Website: crate-barrel
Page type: cross-sells
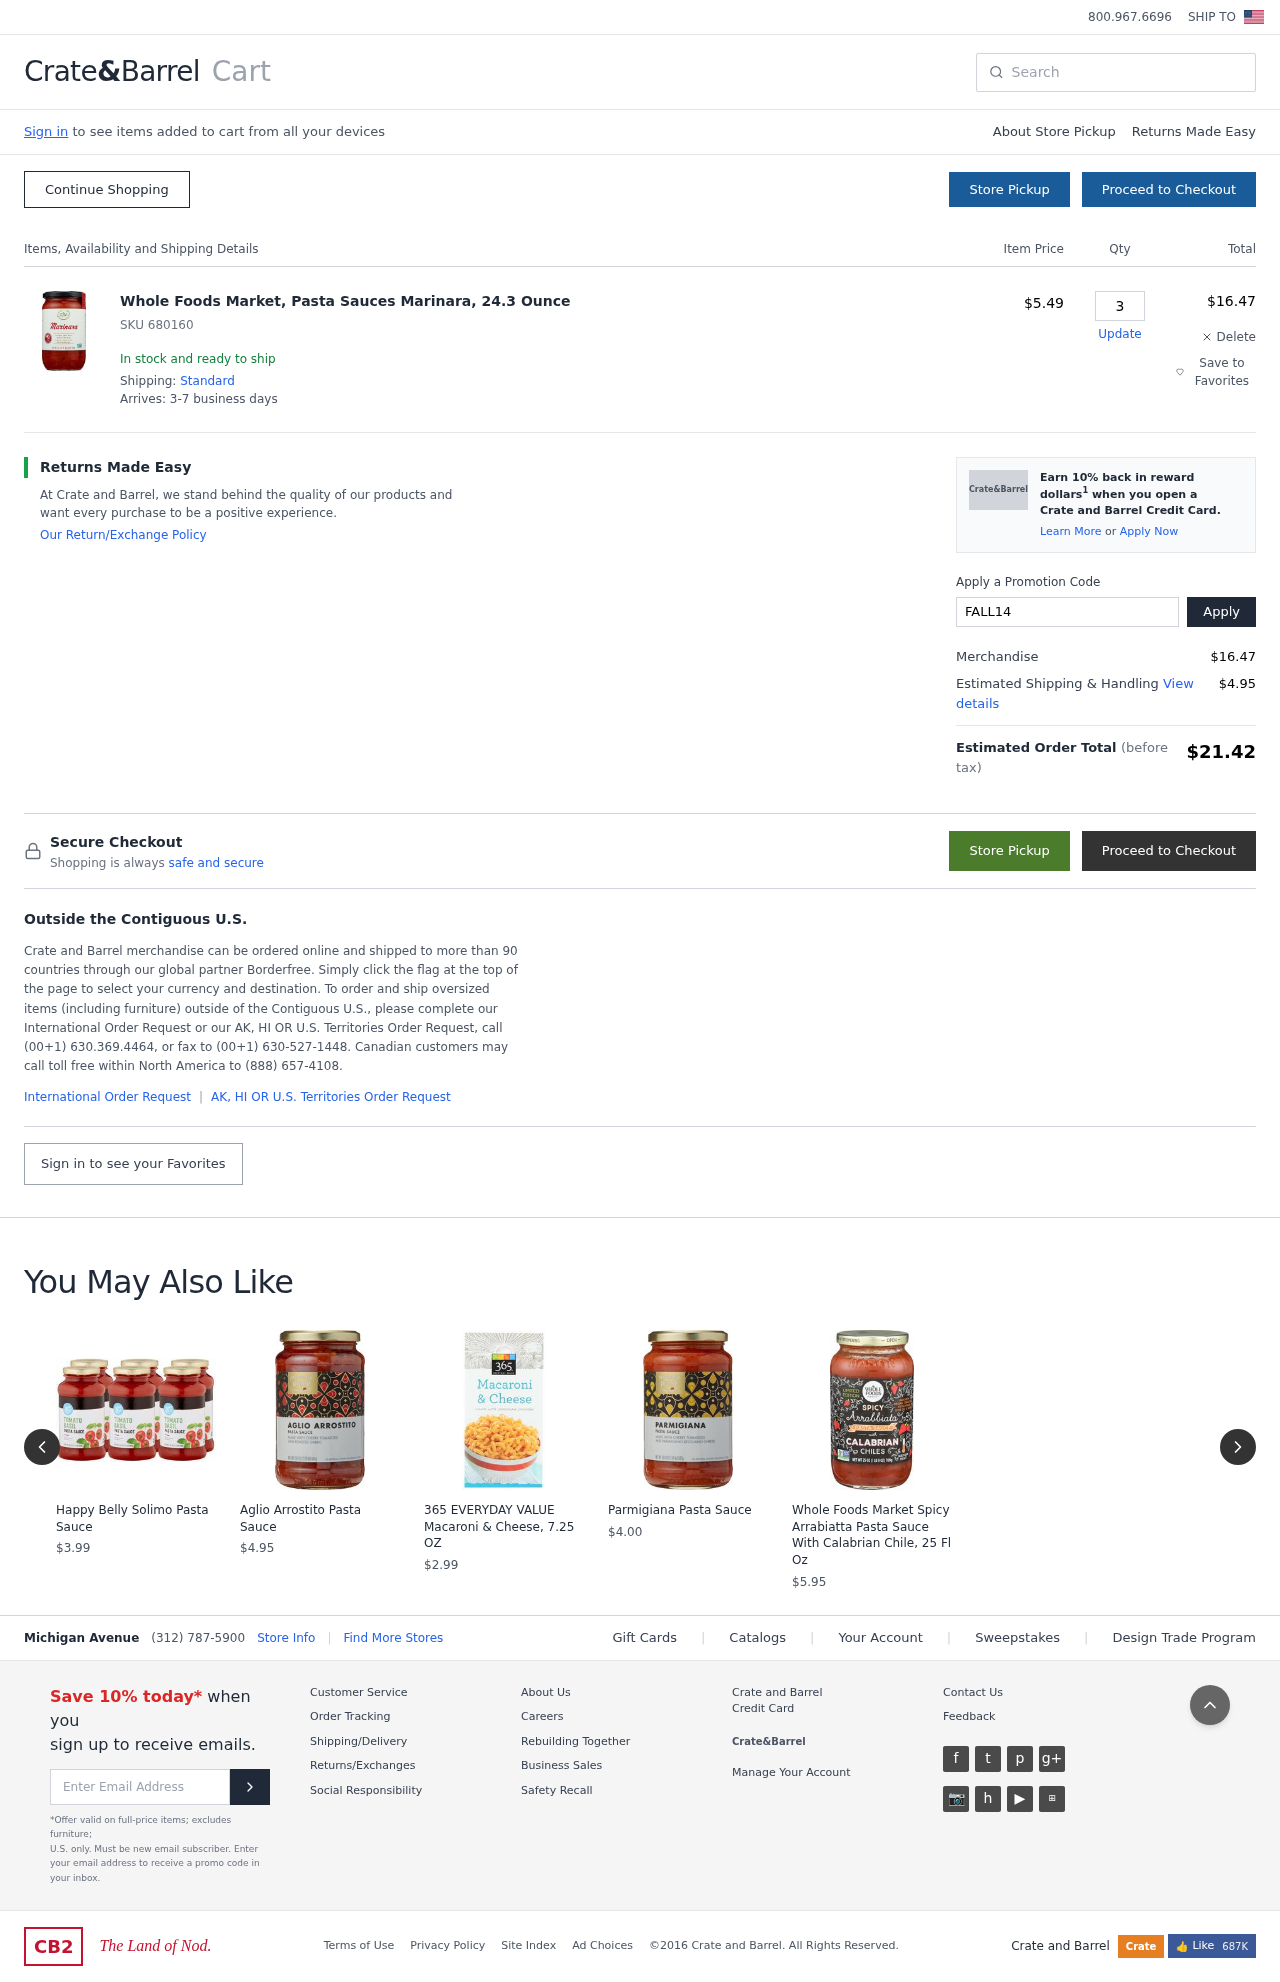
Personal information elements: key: PII_PROMO_CODE
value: FALL14
Product elements: key: PRODUCT1_NAME
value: Whole Foods Market, Pasta Sauces Marinara, 24.3 Ounce
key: PRODUCT1_PRICE
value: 5.49
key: PRODUCT1_QUANTITY
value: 3
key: PRODUCT2_NAME
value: Happy Belly Solimo Pasta Sauce
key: PRODUCT2_PRICE
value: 3.99
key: PRODUCT3_NAME
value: Aglio Arrostito Pasta Sauce
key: PRODUCT3_PRICE
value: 4.95
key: PRODUCT4_NAME
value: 365 EVERYDAY VALUE Macaroni & Cheese, 7.25 OZ
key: PRODUCT4_PRICE
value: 2.99
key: PRODUCT5_NAME
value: Parmigiana Pasta Sauce
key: PRODUCT5_PRICE
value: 4
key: PRODUCT6_NAME
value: Whole Foods Market Spicy Arrabiatta Pasta Sauce With Calabrian Chile, 25 Fl Oz
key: PRODUCT6_PRICE
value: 5.95
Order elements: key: ORDER_SKU
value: SKU 680160
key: ORDER_ITEM_TOTAL
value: $16.47
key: ORDER_SUBTOTAL
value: $16.47
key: ORDER_SHIPPING_COST
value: $4.95
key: ORDER_TOTAL
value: $21.42
Search elements: key: HEADER_SEARCH
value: Search